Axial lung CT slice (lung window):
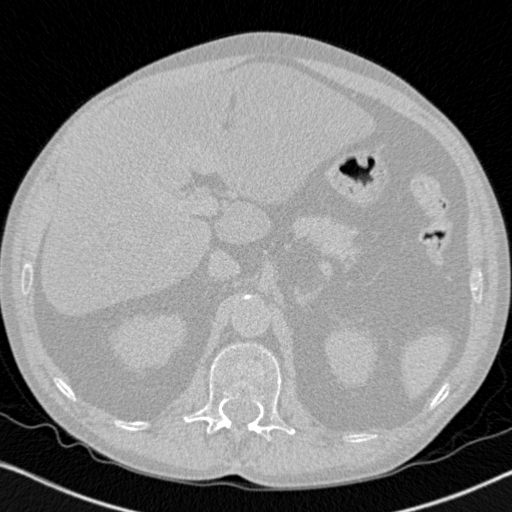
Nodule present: no